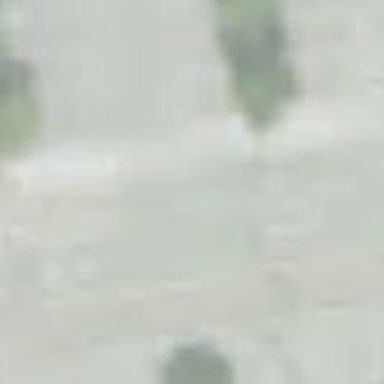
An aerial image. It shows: Marked road crossing with visible crossing markings.